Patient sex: M
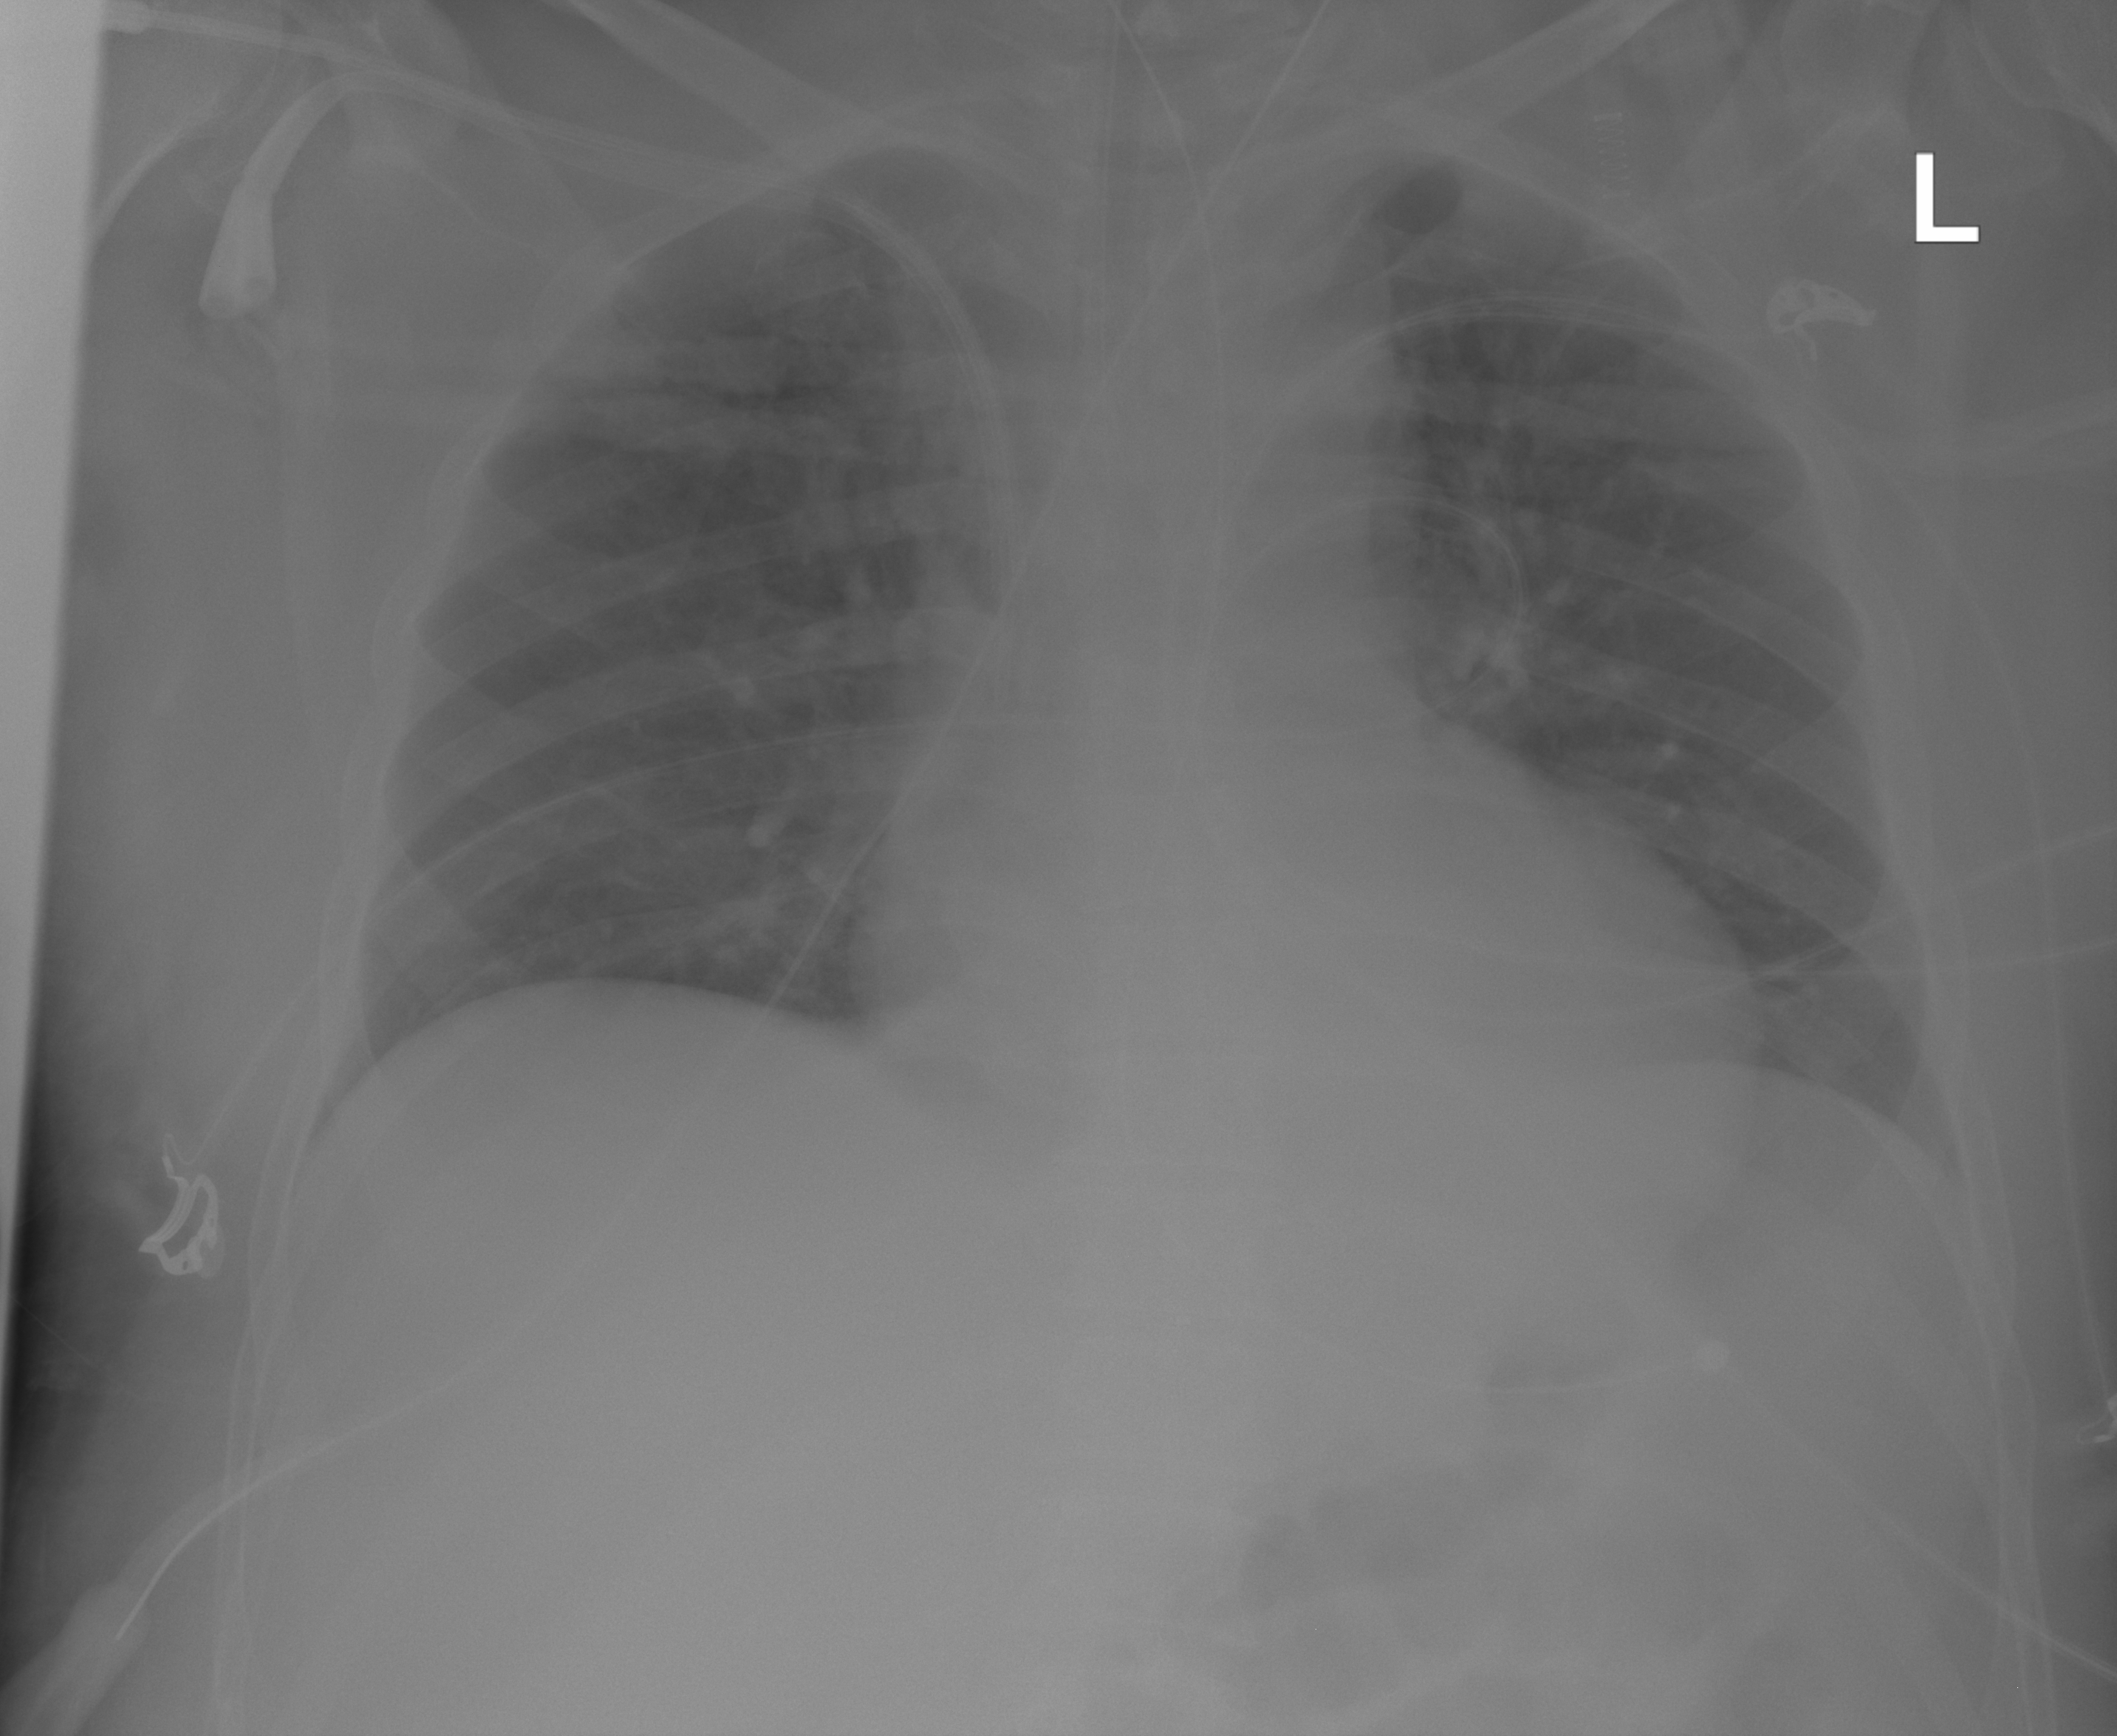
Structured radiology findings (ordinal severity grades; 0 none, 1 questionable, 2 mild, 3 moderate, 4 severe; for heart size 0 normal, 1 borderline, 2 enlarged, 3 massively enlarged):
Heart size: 2
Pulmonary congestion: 2
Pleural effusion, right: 0
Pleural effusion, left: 0
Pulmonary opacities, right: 0
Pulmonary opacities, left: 0
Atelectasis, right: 0
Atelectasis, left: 0